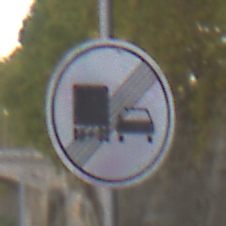
Verkehrszeichen: EndeUeberholverbotKraftfahrzeuge
Umgebung: Outdoor, Suburban
Tageszeit: MorningAfternoon
Wetter: PartlyCloudy
Licht: Natural
Jahreszeit: NotSpecified
Kontrast: MediumContrast